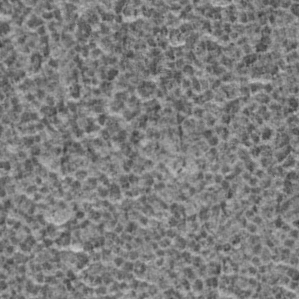
Label: frost